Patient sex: M
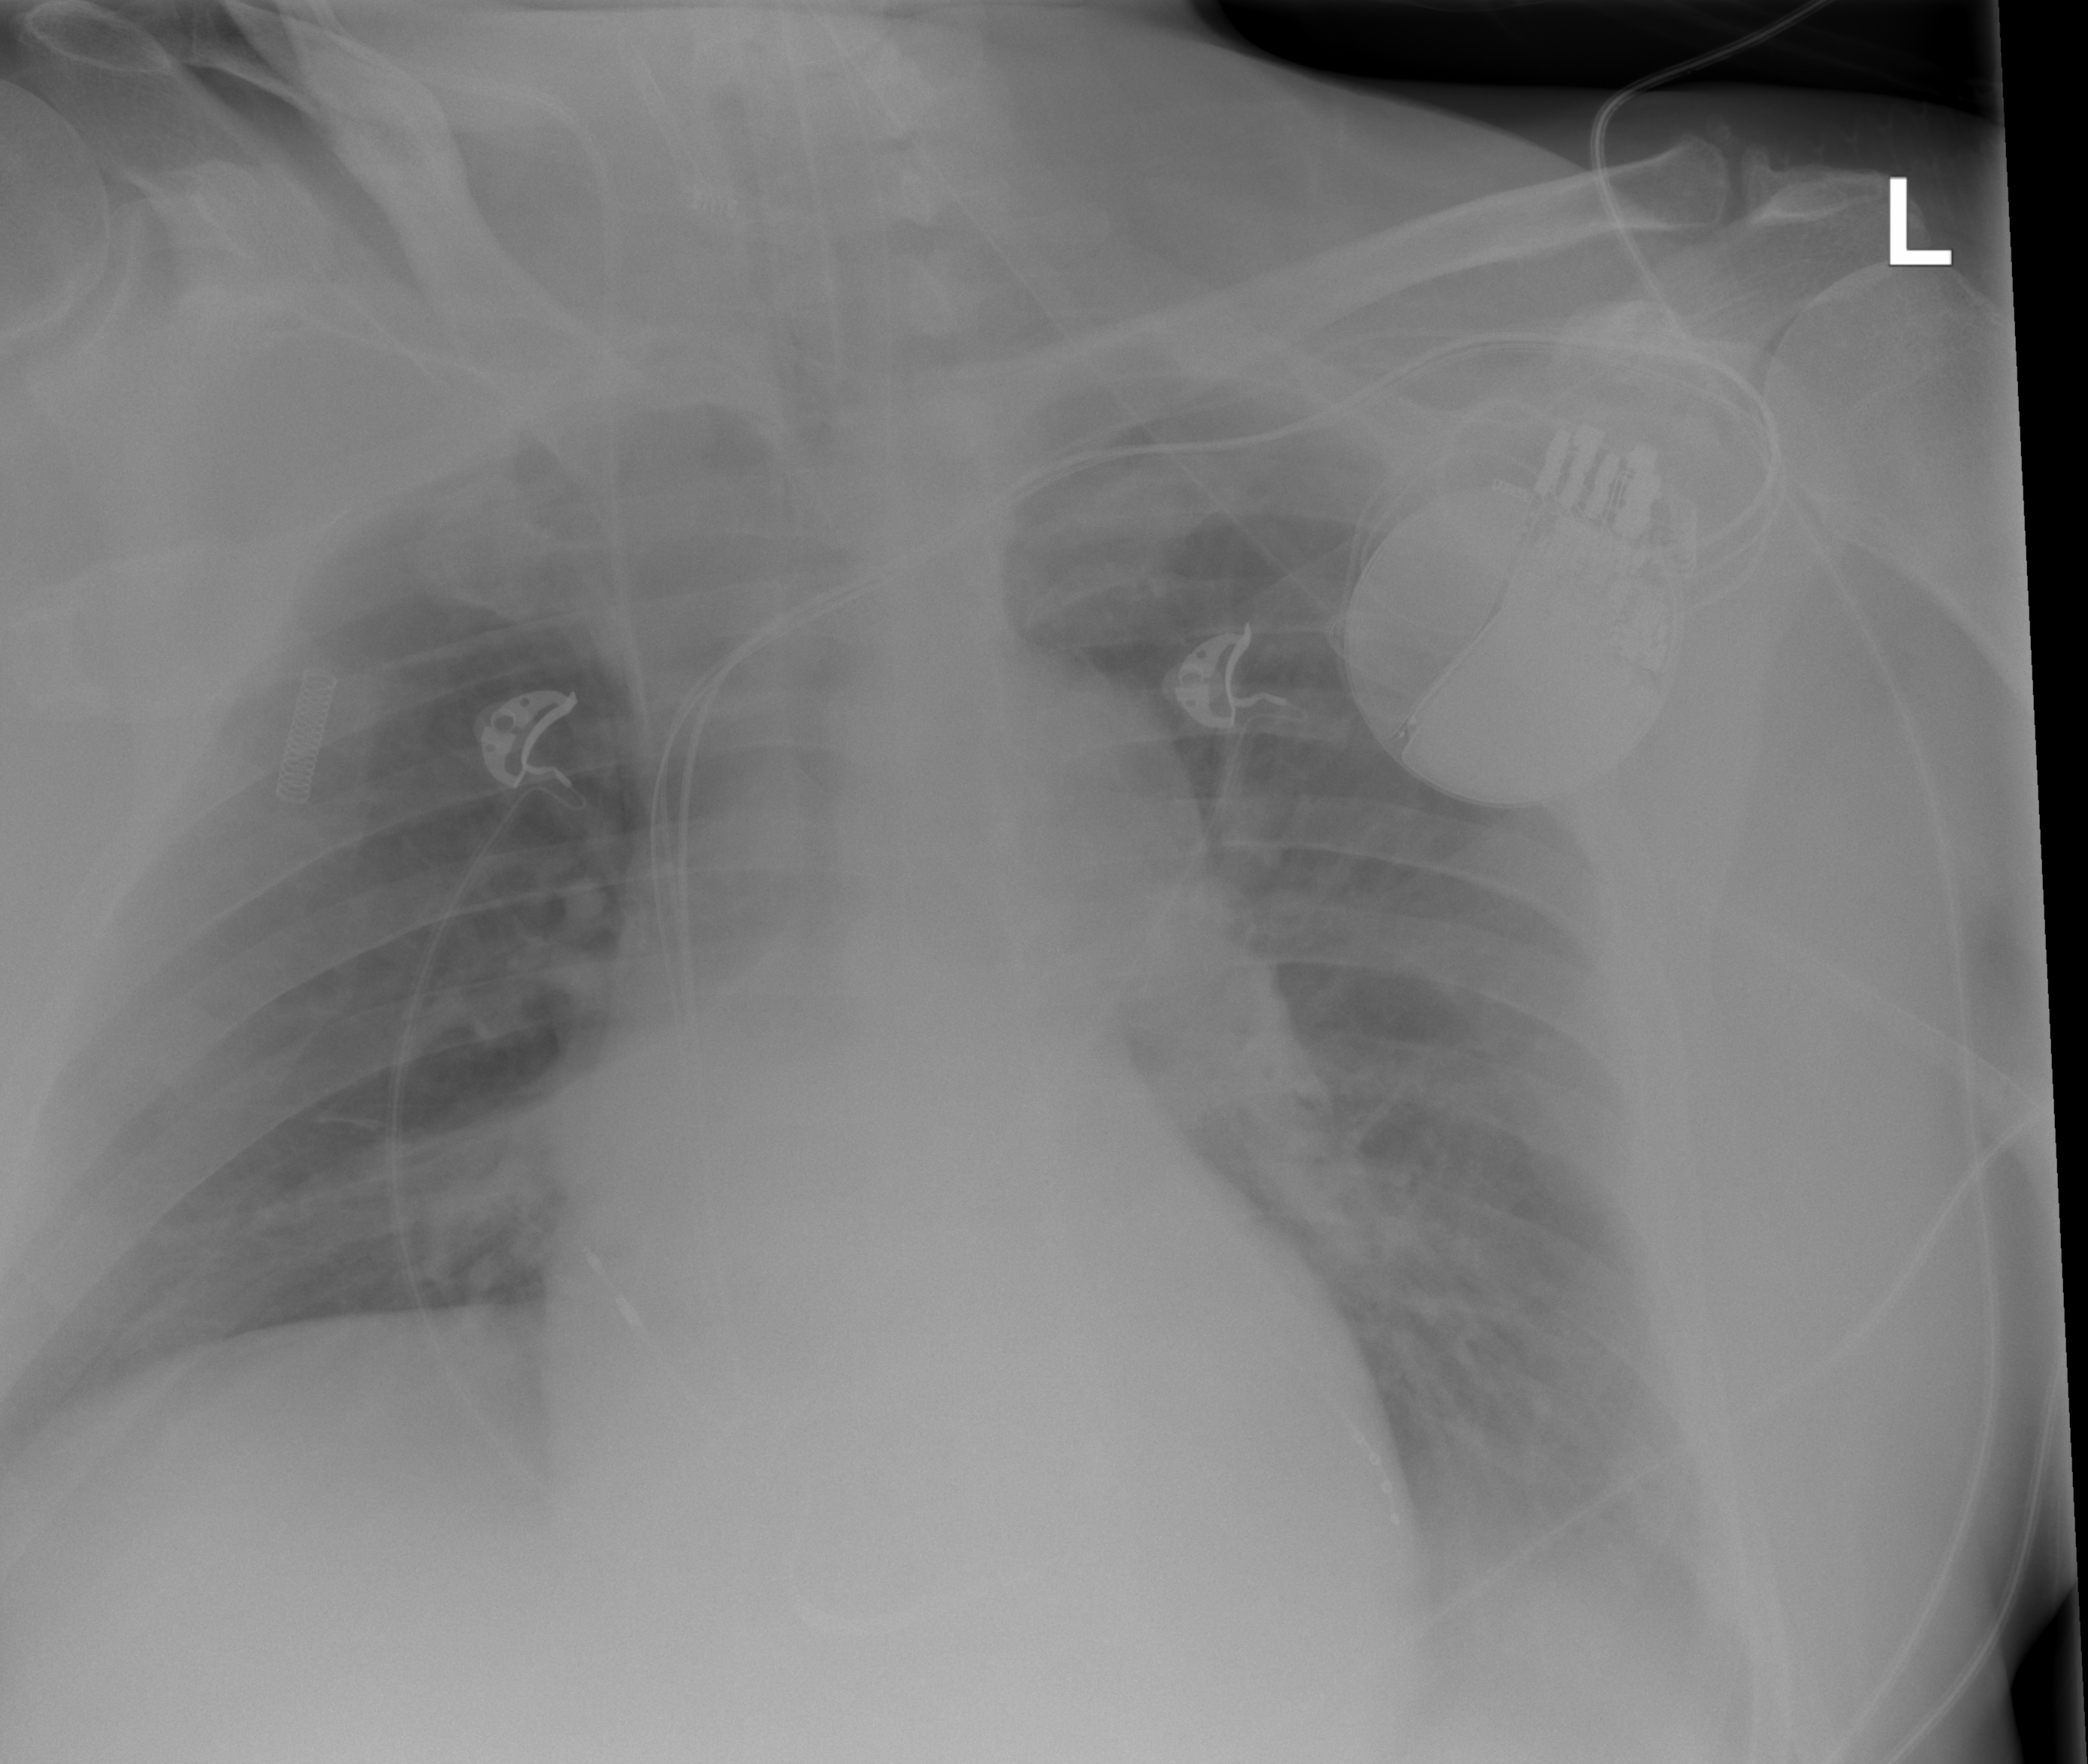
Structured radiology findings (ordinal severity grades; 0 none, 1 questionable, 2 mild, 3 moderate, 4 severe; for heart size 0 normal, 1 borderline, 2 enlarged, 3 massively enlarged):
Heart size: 2
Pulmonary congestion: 2
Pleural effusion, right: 0
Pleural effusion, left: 2
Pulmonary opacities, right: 0
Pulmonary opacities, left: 0
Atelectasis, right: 2
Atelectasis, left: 2